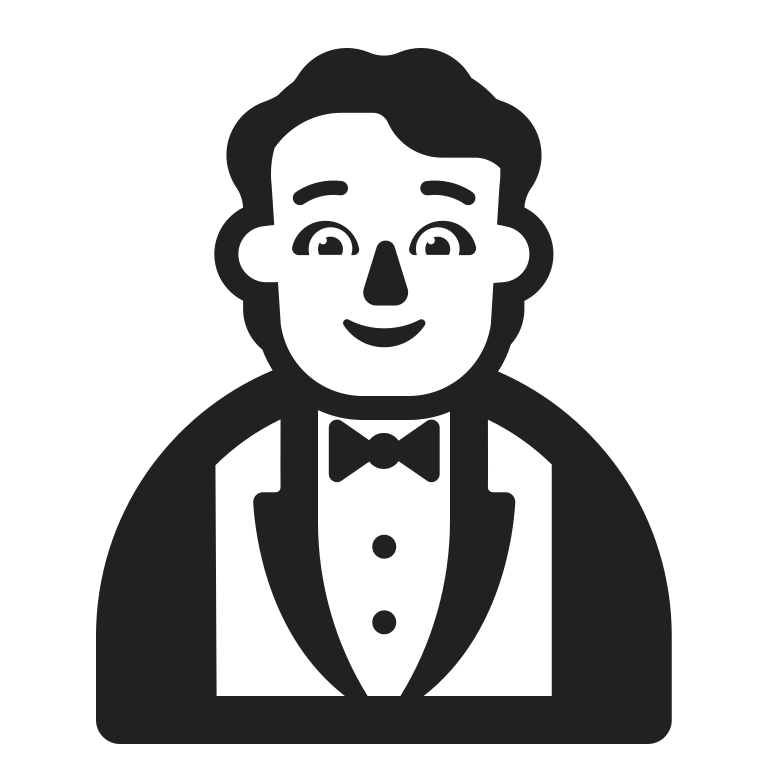
person in tuxedo high contrast default